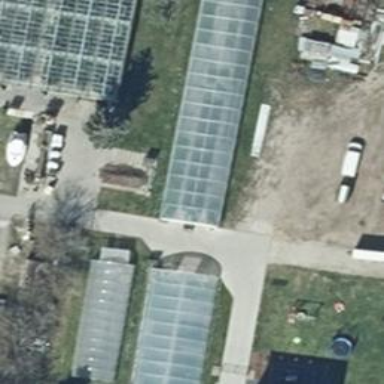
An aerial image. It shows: Greenhouse.